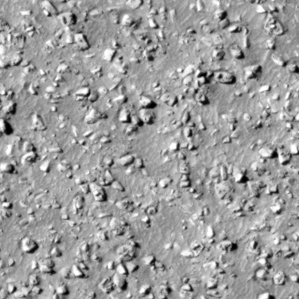
Label: non_frost